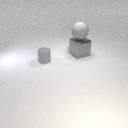
large gray metal cube below large gray rubber sphere